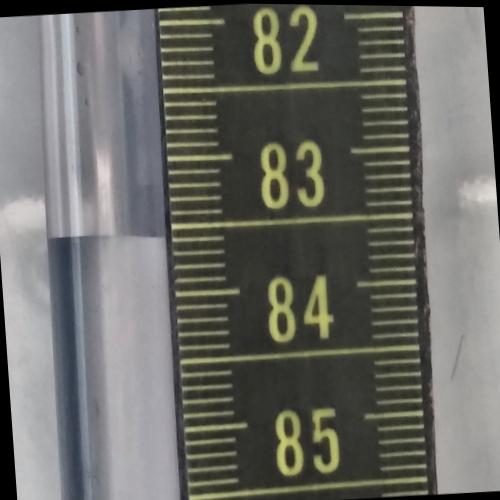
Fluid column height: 83.6 cm